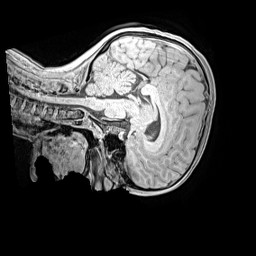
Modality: MP2RAGE
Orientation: sagittal
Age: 11
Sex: female
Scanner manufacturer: siemens
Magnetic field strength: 3 T
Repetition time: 4 s
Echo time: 0.00299 s